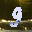
Label: 9